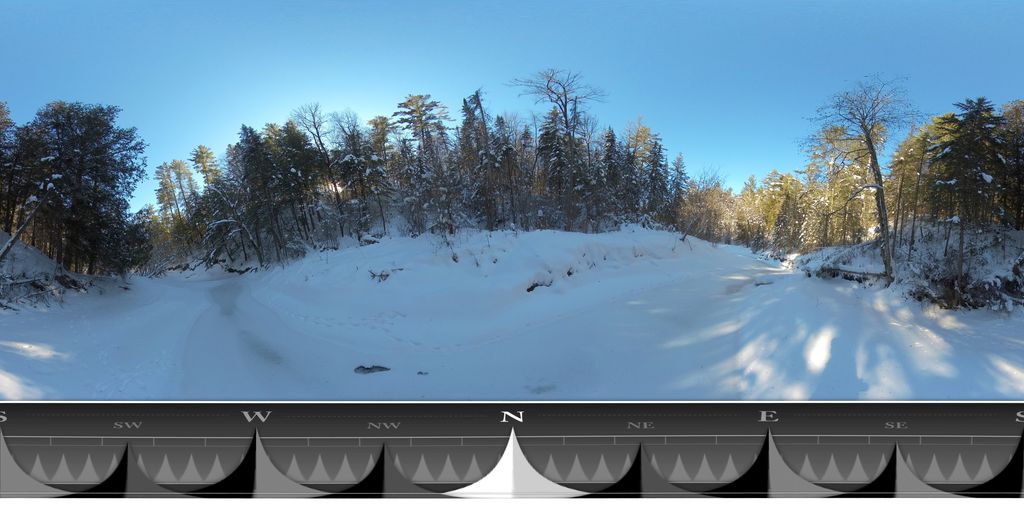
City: ottawa-gatineau